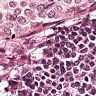
Metastatic tissue present: yes